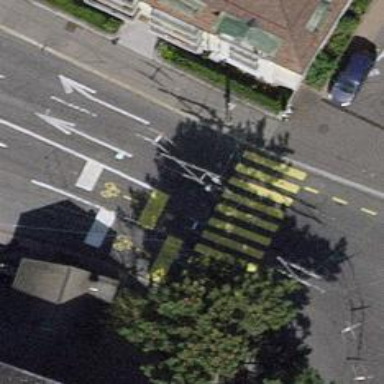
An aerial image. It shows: Crossing with traffic signals.